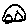
Label: car